Aerial crown-view tile of a tropical tree (Barro Colorado Island, Panama), acquired 20250616:
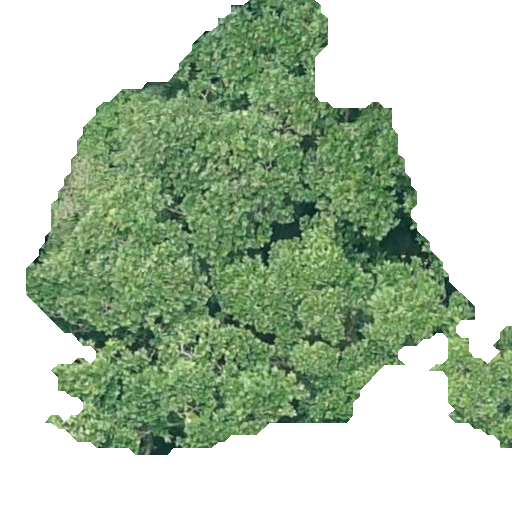
Species: Anacardium excelsum
GBIF accepted scientific name: Anacardium excelsum
Crown area: 204.696 m²